Question:
Hello, I'm trying to create a button with rounded edges, so I set the radius to 22dp, but when I ran it it gave me this error: ERROR:C:\Users\home\AndroidStudioProjects\music\app\src\main\res\drawable\btn_bg.xml:9: AAPT: error: attribute android:raidus not found.
Please advise.
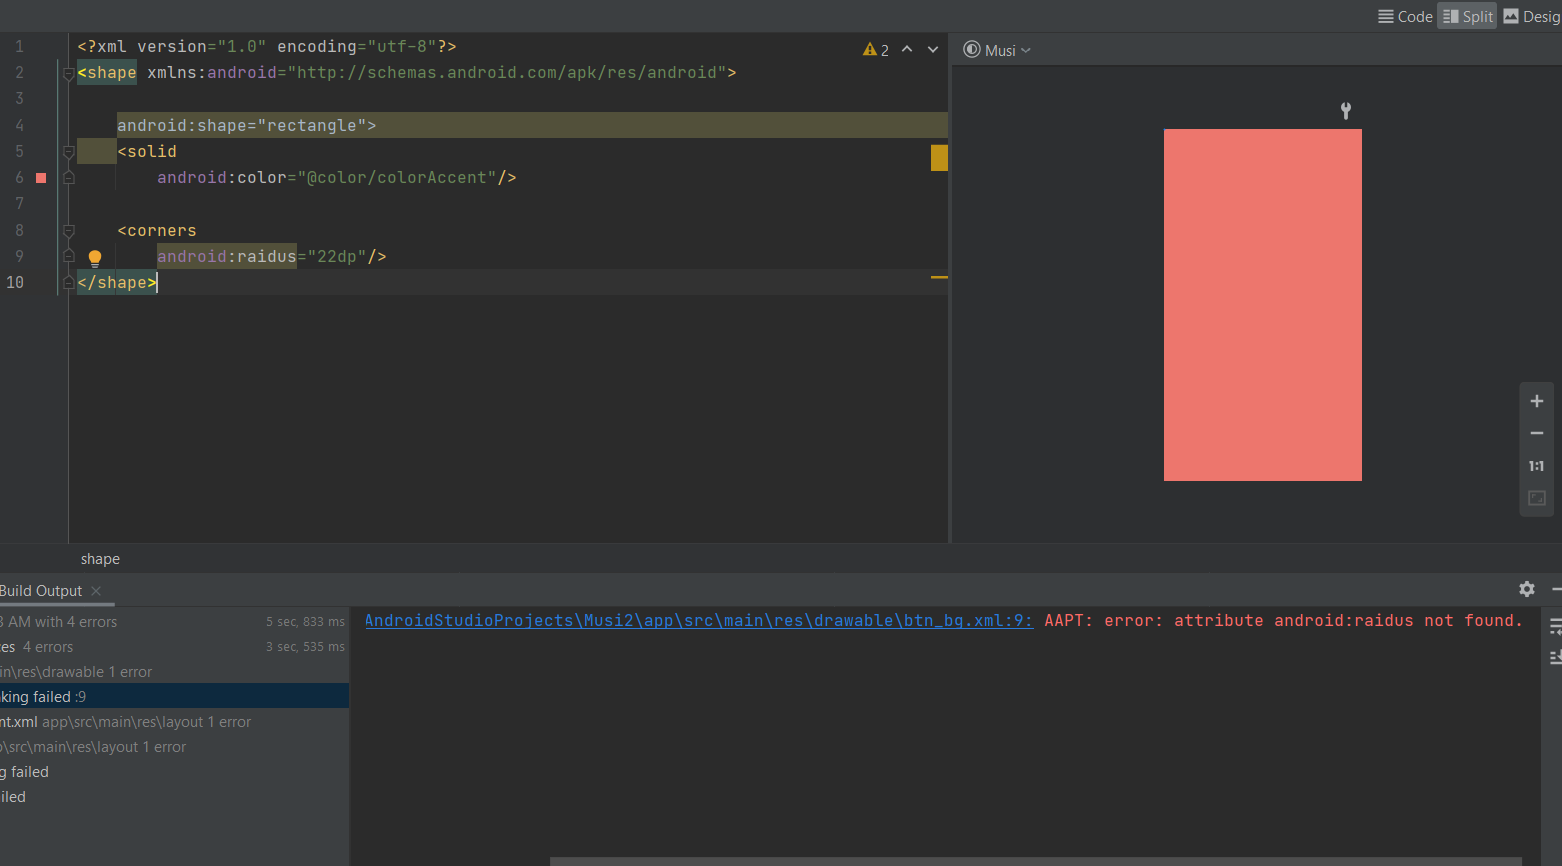
Answer: your shape attribute 'android:shape="rectangle"' is out side of the shape use it like below
'''
<shape xmlns:android="http://schemas.android.com/apk/res/android"
android:shape="rectangle">
<solid android:color="@color/white" />
<corners android:radius="22dp" />
</shape>
'''